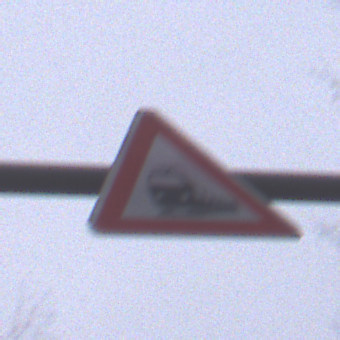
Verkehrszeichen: Bahnuebergang
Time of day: Midday
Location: Outdoor (Nature)
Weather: Overcast
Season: Autumn
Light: Natural